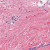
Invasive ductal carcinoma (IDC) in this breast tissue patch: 0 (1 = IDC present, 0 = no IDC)